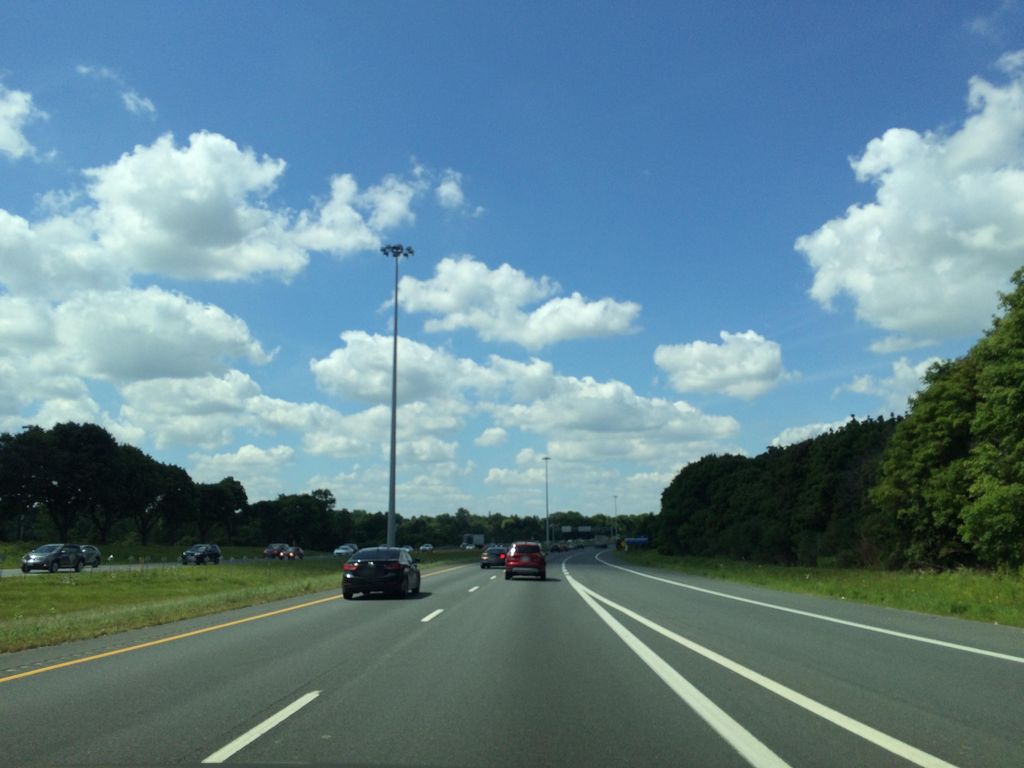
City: hamilton